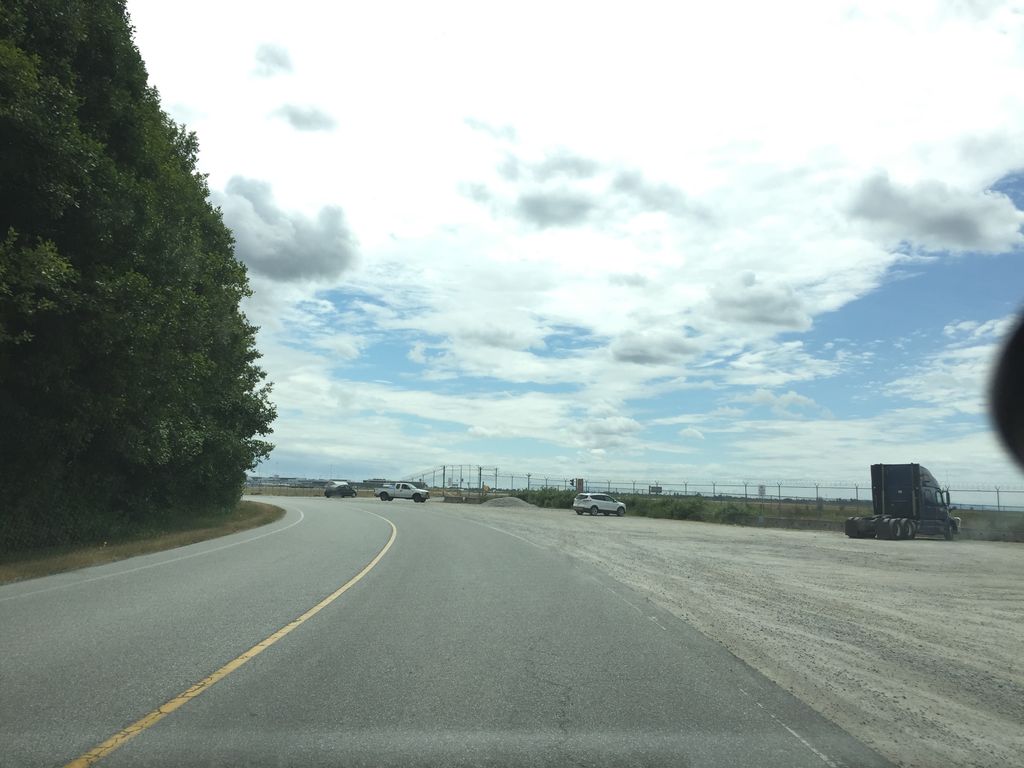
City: vancouver